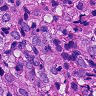
Metastatic tissue present: yes